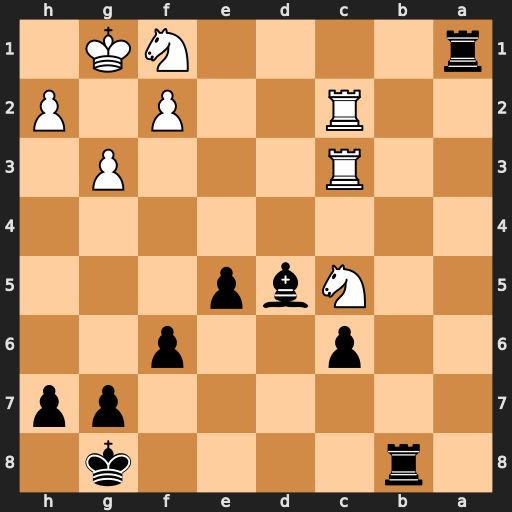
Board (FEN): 1r4k1/6pp/2p2p2/2Nbp3/8/2R3P1/2R2P1P/r4NK1
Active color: b
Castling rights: -
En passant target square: -
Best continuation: Rbb1 f3 Rxf1+